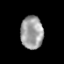
Tissue: prostate
Cell type: T cells
Senescence score: 0.349
Nuclear area (px): 718
Mean DAPI intensity: 160.057